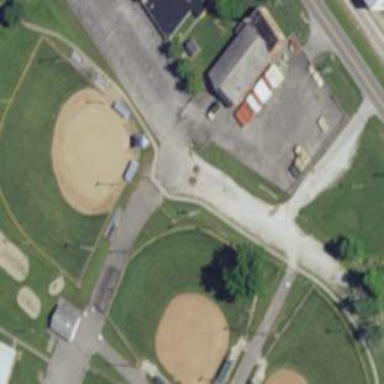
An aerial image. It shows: Baseball pitch for leisure land activities.